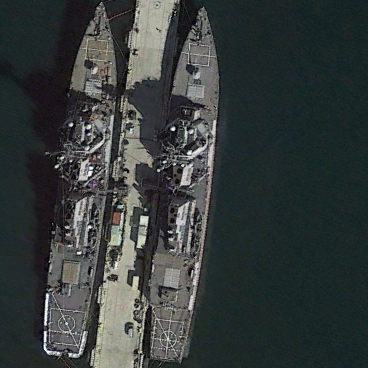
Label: destroyer